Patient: sex M, age 54
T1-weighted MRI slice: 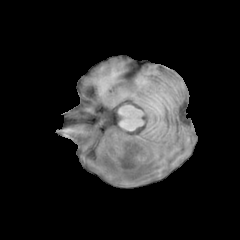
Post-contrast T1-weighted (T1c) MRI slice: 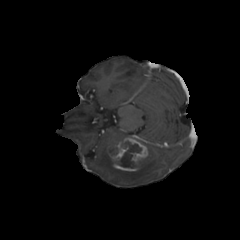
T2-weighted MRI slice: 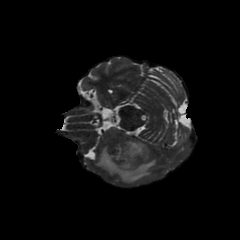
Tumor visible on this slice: yes
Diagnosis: Glioblastoma, IDH-wildtype
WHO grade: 4